Interaction volume radius: 10 \u00c5
Interaction volume height: 10 \u00c5
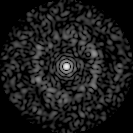
Disorder parameter: 0.8067